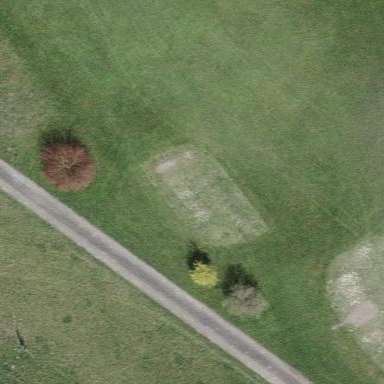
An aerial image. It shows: Golf tee.